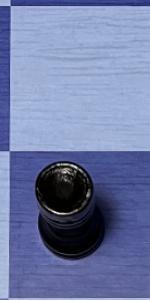
Label: Rook_Black